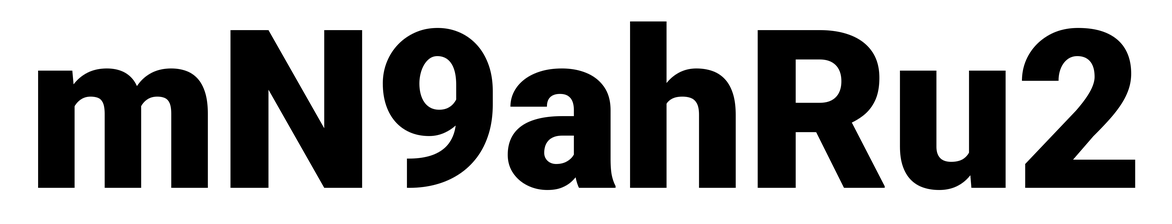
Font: Roboto_Black